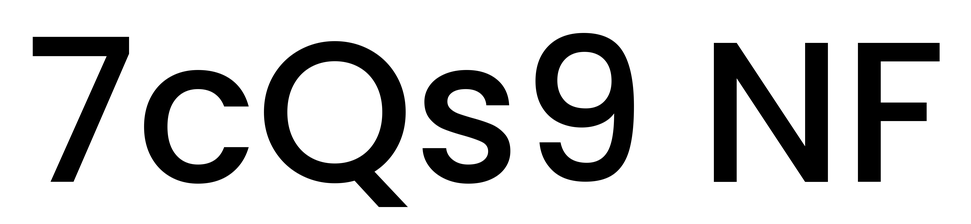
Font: Poppins-Medium